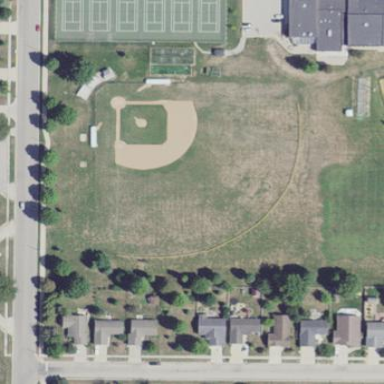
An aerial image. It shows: Baseball pitch for leisure and sports activities.